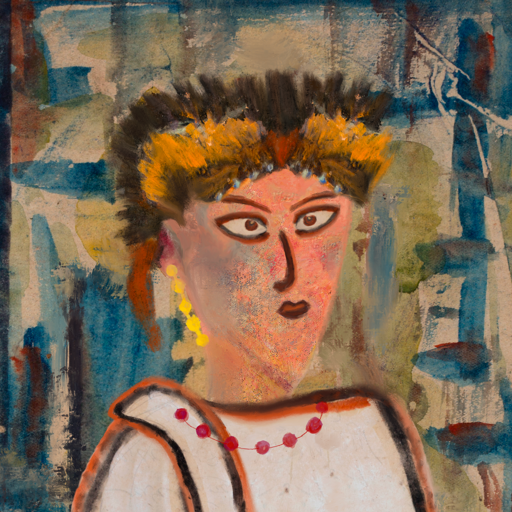
Background: Orphan, Head And Neck Side: Irani, Face Side: Roy_Bahadur, Bust: Roy_Bahadur, Hair Side: Blank, Head Accessory: Gypsy_Queen, Second Necklace: Blank, Necklace: Irani_3, Baby: Blank